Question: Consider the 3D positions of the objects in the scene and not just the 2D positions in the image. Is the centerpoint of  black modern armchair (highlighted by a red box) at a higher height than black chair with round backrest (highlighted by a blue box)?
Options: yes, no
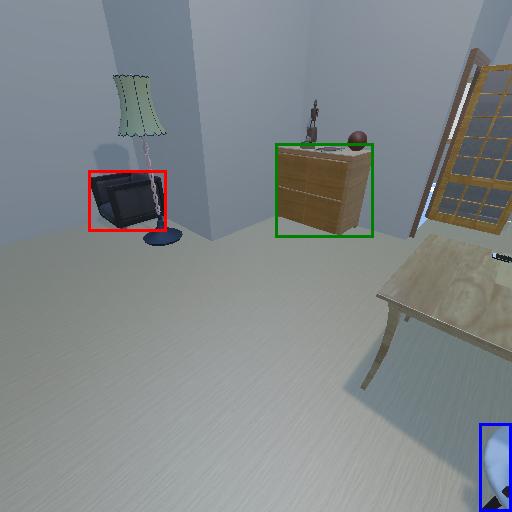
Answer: yes